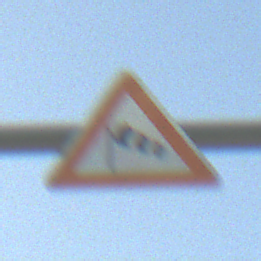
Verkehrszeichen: SeitenwindVonLinks
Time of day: SunriseSunset
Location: Outdoor (Special)
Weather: Clear
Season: NotSpecified
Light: Natural